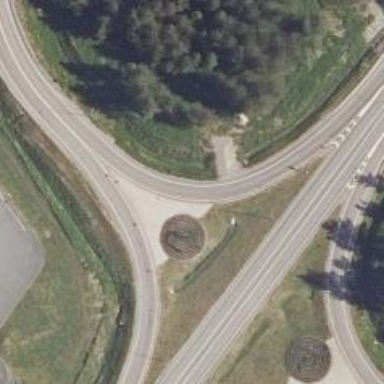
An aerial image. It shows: Trunk link highway.